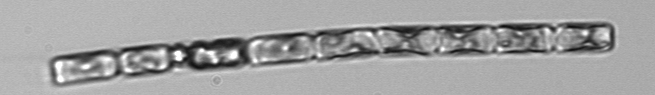
Label: Guinardia_delicatula_TAG_internal_parasite